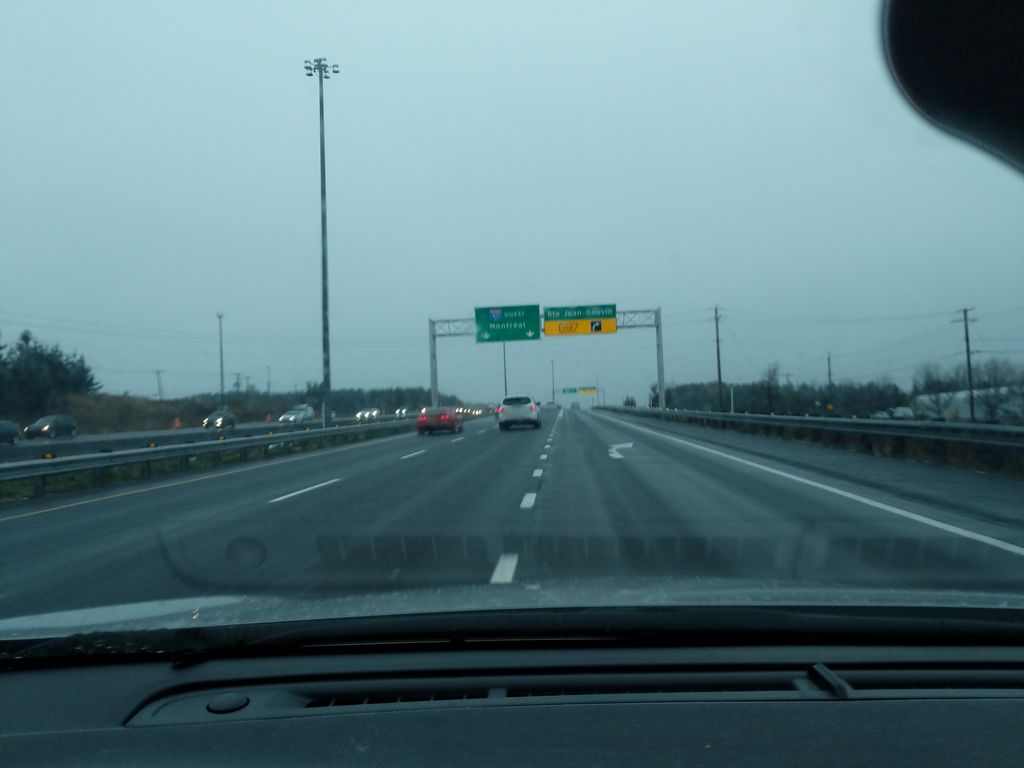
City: quebec_city